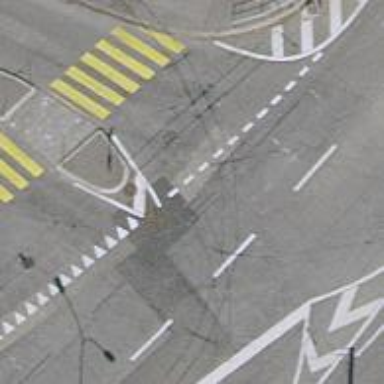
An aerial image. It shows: Tertiary road with asphalt surface and trolley wires.